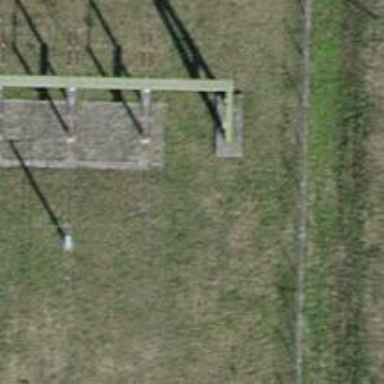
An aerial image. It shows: Power line carrying busbar.